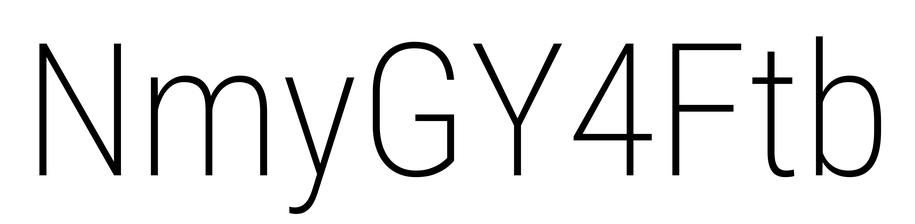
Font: Roboto_Condensed_ExtraLight